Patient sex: F
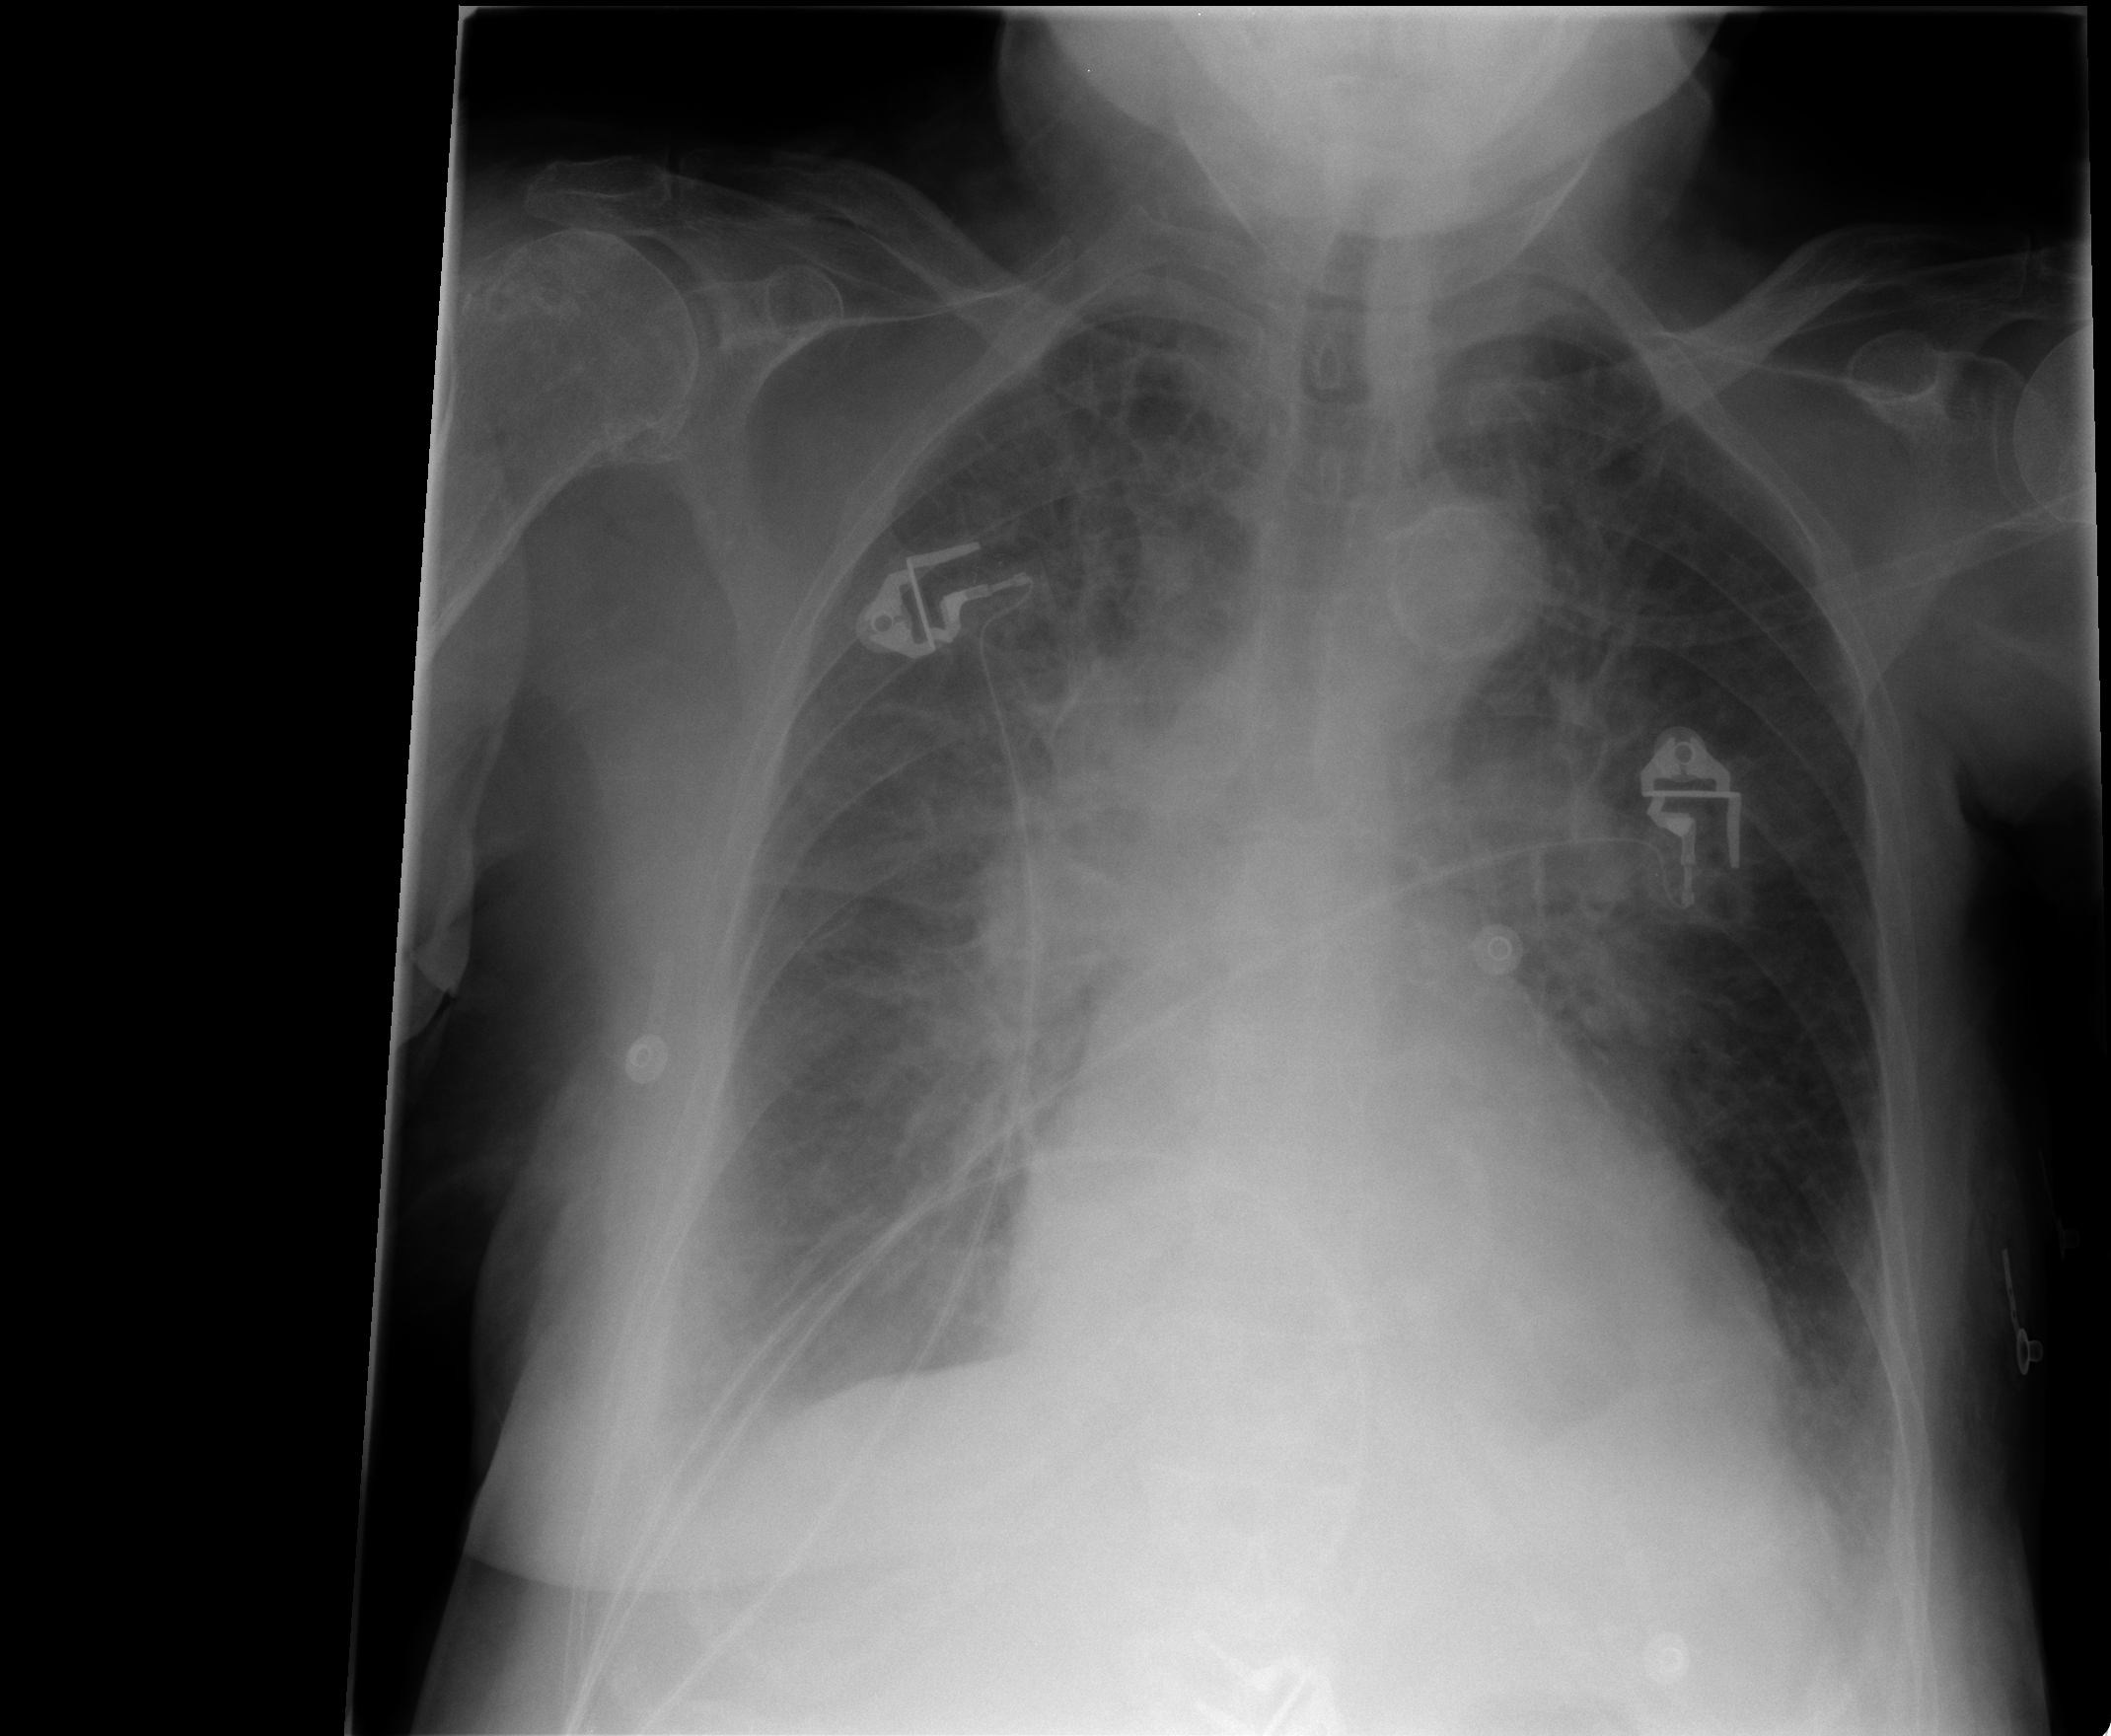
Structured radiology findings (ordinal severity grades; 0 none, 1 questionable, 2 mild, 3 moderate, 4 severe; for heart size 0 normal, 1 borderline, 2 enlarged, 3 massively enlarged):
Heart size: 2
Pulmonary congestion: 3
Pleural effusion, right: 2
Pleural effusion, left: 1
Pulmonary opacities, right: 1
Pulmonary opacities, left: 0
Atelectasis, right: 3
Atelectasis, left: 2